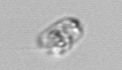
Label: Amoeba